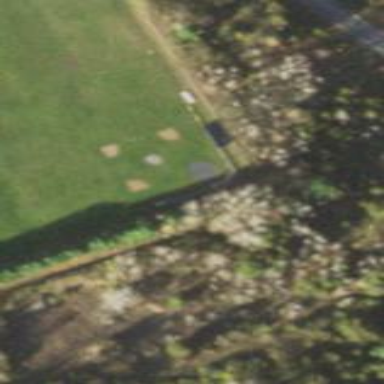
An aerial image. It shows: Baseball pitch for leisure land activities.